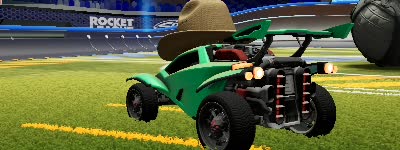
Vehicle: octane